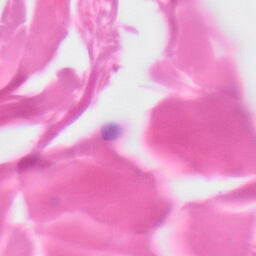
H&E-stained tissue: Skin